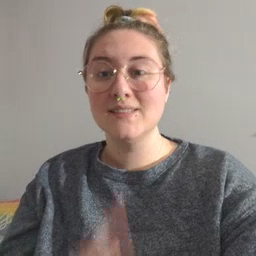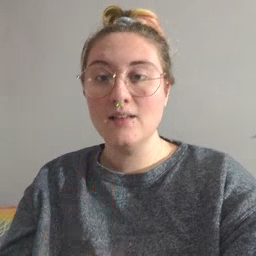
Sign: tongue